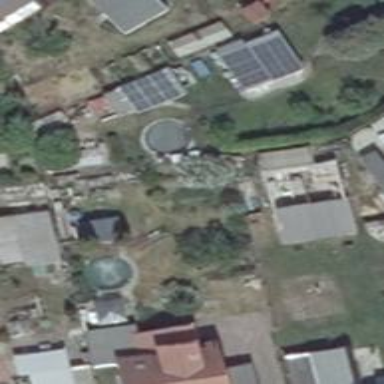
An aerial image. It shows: Swimming pool located in leisure land.